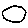
Label: circle